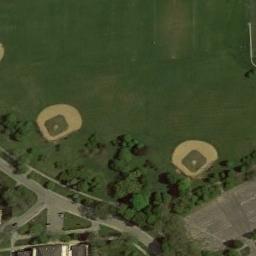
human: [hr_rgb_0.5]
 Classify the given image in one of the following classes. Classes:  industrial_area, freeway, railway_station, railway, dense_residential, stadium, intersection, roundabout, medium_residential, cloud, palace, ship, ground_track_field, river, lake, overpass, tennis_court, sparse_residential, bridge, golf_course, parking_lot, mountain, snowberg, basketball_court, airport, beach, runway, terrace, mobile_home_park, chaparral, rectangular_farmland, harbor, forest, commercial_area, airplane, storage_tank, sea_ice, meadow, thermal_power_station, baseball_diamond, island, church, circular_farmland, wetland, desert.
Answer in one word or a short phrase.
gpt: baseball_diamond